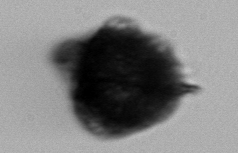
Label: Gonyaulax